Question: I'm using 'FullPage.js' ( for the official documentation <URL>
I need to have in a slide (a '#section' , as called in the '.js' )
4 boxes stacked 2 by 2 that occupy all the slide, with a little margin around the slide (like in the scheme I made). I tried a lot of ways, 'display: block', 'float', 'display: flex'; but I don't completely succeeded. The best is with 'flex-box', the only problem in that case is that it doesn't work with 'safari' and 'android browser'. Any one can give me some help? thanks!!

actually the best results are with:
'''
<div class="section" id="section2">
<header class="header" >
<h1>HEADER</h1>
</header>
<div class="content">
<div class="contentflex"id="up">
<div class="flex-item" id="box1">
</div>
<div class="flex-item" id="box2">
</div>
</div>
<div class="contentflex" id="down">
<div class="flex-item" id="box3">
</div>
<div class="flex-item" id="box4">
</div>
</div>
</div>
</div>
'''
css:
'''
.contentflex{
display: -webkit-box; /* OLD - iOS 6-, Safari 3.1-6 */
display: -moz-box; /* OLD - Firefox 19- (buggy but mostly works) */
display: -ms-flexbox; /* TWEENER - IE 10 */
display: -webkit-flex; /* NEW - Chrome */
display: flex; /* NEW, Spec - Opera 12.1, Firefox 20+ */
padding-right:1.9em;
padding-left:2em;
padding-bottom:0;
padding-top:0;
justify-content: center;
height: 20em
}
#up, #down{
position:relative;
}
.flex-item{
width: 50%;
padding-right:10%;
padding-left:10%;
padding-top:5%;
padding-bottom:5%;
}
.content{
position: relative;
top: 50%;
transform: translateY(-50%);
text-align: center;
}
'''
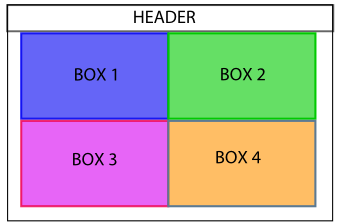
Answer: Use 'position:absolute' for the boxes and 'relative' for the sections and slides.
<URL>
'''
.section,
.slide{
position:relative;
}
.box{
position: absolute;
width:50%;
height: 50%;
}
#box1{
background: blue;
top: 0;
left: 0;
}
#box2{
background: green;
top:0;
right:0;
}
#box3{
background: pink;
bottom:0;
left:0;
}
#box4{
background: orange;
bottom:0;
right:0;
}
'''
With this HTML markup:
'''
<div id="fullpage">
<div class="section">
<div class="box" id="box1"></div>
<div class="box" id="box2"></div>
<div class="box" id="box3"></div>
<div class="box" id="box4"></div>
</div>
</div>
'''